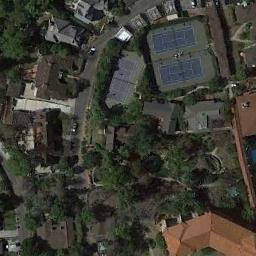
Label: tennis_court